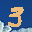
Label: 3